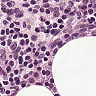
Metastatic tissue present: no